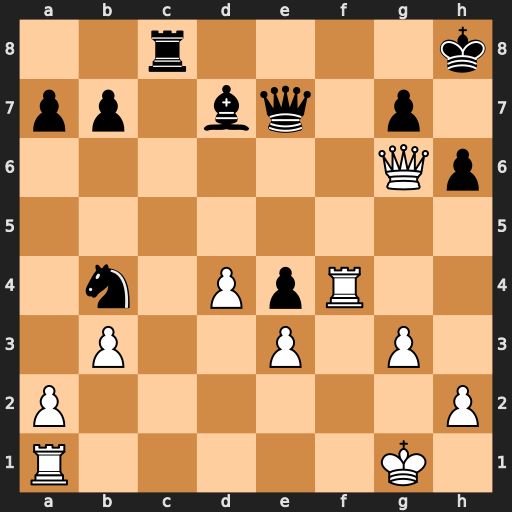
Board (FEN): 2r4k/pp1bq1p1/6Qp/8/1n1PpR2/1P2P1P1/P6P/R5K1
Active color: w
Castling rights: -
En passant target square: -
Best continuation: Rf7 Qg5 Qxg5 hxg5 Rxd7